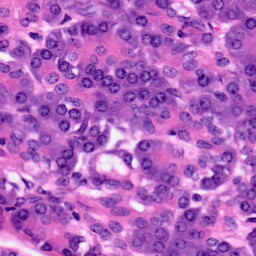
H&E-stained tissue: Pancreatic